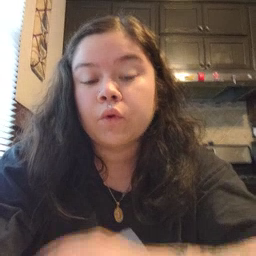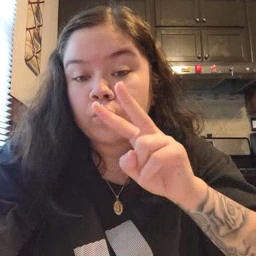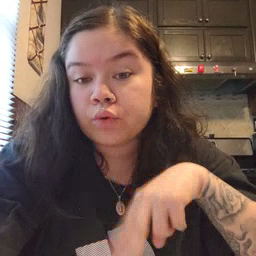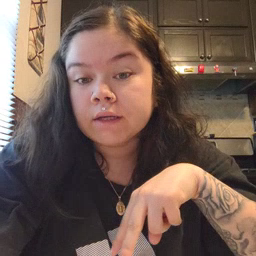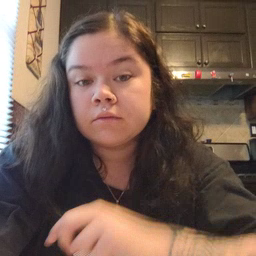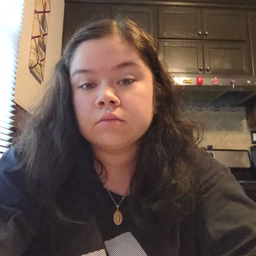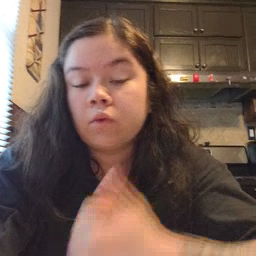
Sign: read